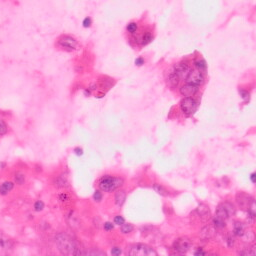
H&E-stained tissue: Colon